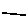
Label: line